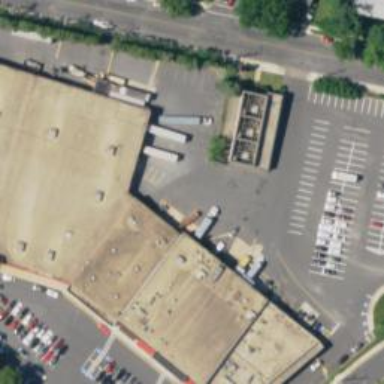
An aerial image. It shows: Building that houses supermarket.